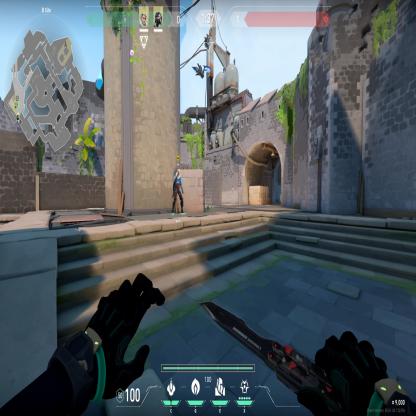
Label: teammate